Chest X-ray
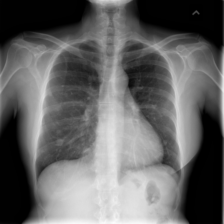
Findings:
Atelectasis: negative
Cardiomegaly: negative
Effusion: negative
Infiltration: positive
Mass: negative
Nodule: positive
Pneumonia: negative
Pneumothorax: negative
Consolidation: negative
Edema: negative
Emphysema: negative
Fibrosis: negative
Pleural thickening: negative
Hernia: negative